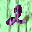
Label: 2